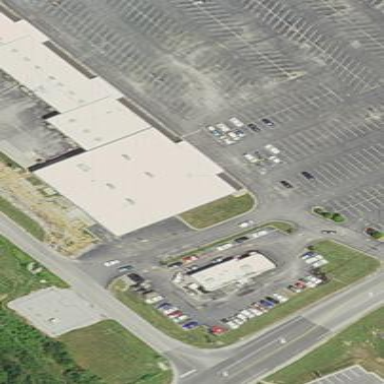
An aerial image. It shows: Retail building.